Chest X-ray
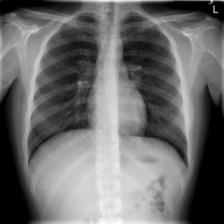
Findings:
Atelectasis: negative
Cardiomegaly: negative
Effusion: negative
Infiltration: positive
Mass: negative
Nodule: negative
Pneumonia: negative
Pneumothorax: negative
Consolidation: negative
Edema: negative
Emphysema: negative
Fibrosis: negative
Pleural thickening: negative
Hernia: negative